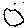
Label: smiley face